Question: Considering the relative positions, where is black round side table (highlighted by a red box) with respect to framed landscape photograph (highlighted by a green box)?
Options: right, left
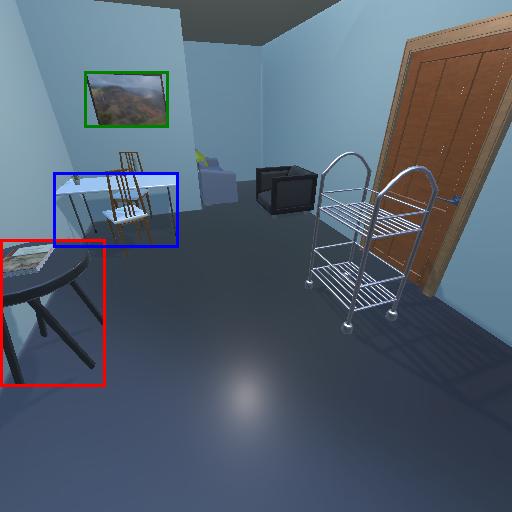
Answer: right